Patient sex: F
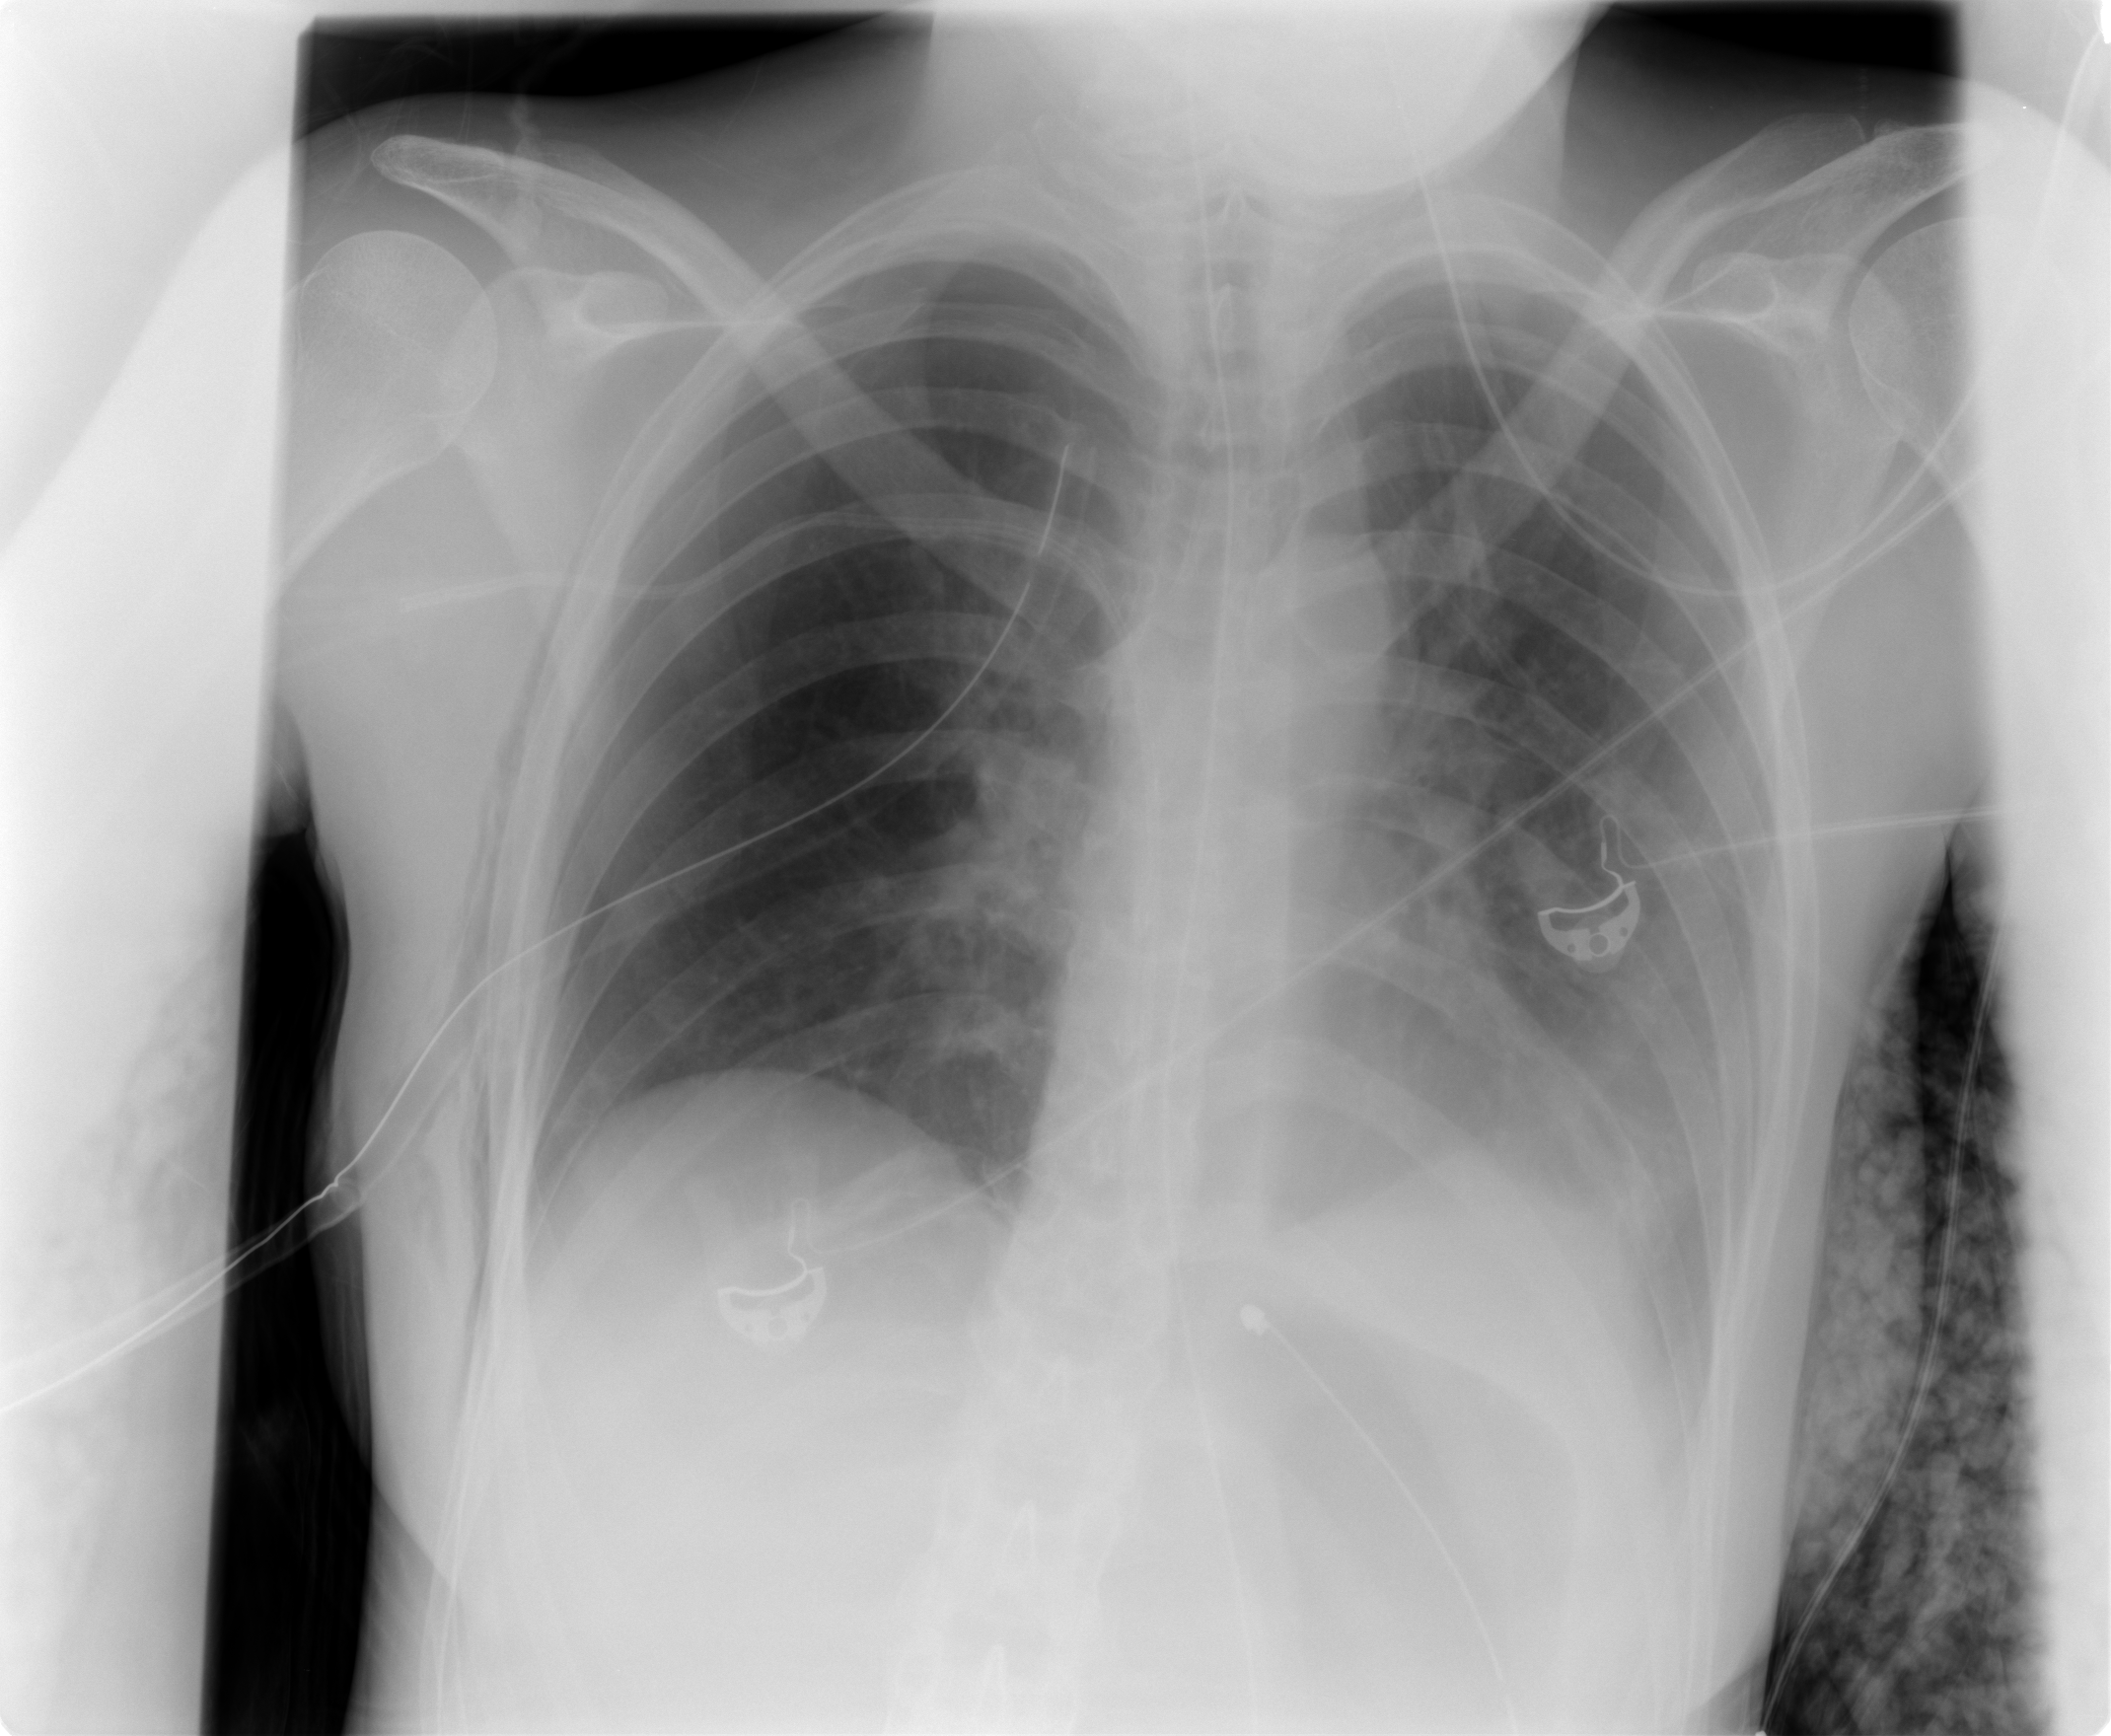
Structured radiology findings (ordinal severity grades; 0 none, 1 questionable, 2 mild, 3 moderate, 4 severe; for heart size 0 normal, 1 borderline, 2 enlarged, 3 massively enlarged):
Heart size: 0
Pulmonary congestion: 0
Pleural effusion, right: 0
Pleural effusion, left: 2
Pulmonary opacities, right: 0
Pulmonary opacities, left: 0
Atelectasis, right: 0
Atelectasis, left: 2